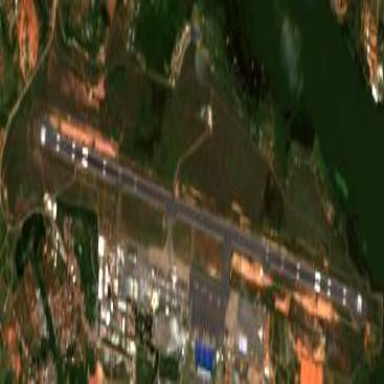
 which serves as both military and public airport."